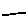
Label: line